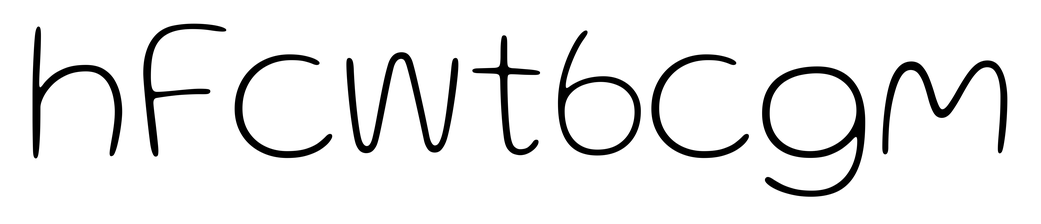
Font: Gluten_Thin